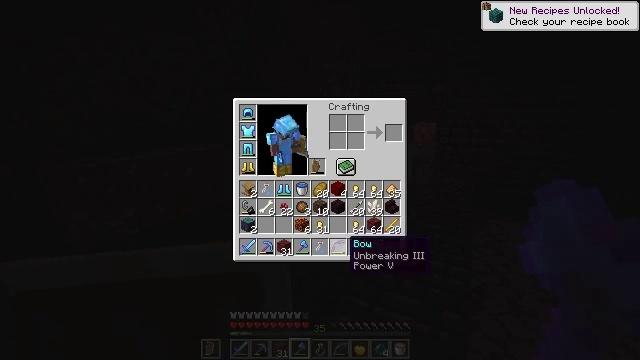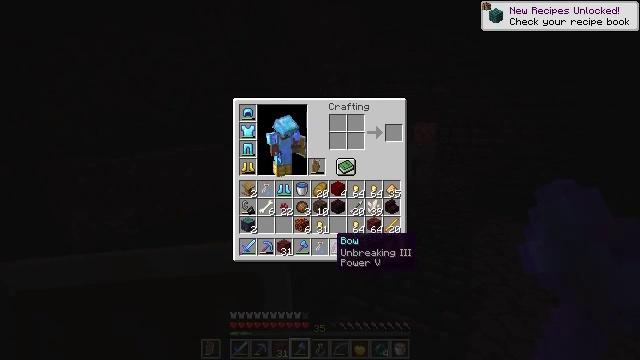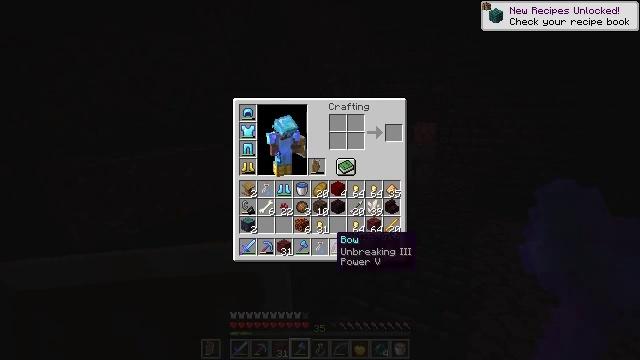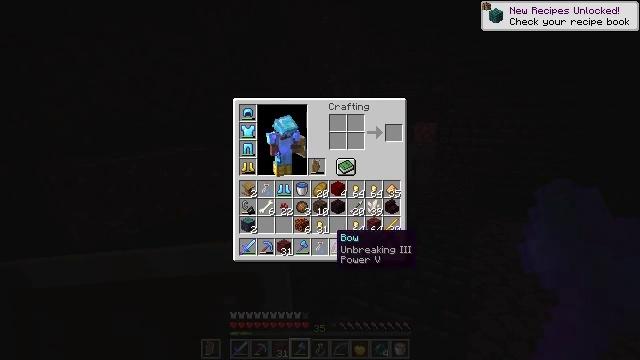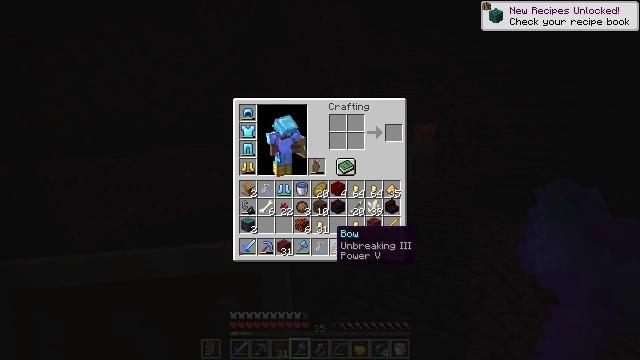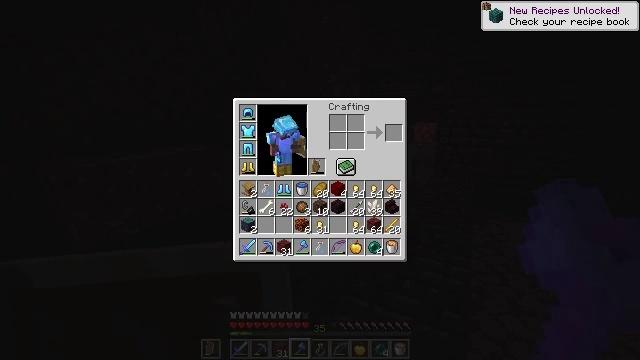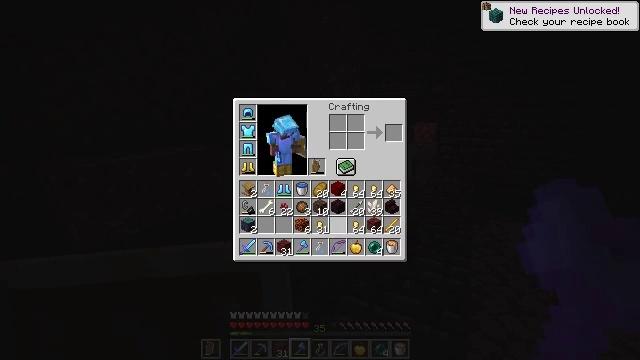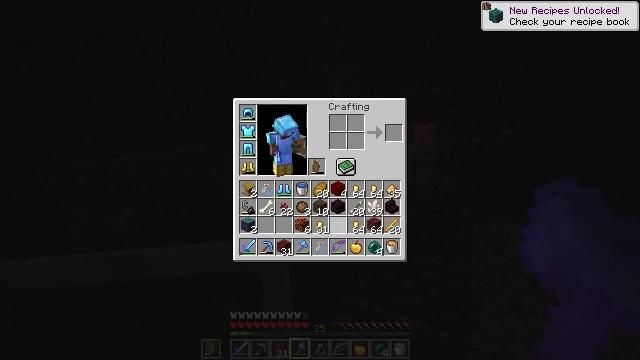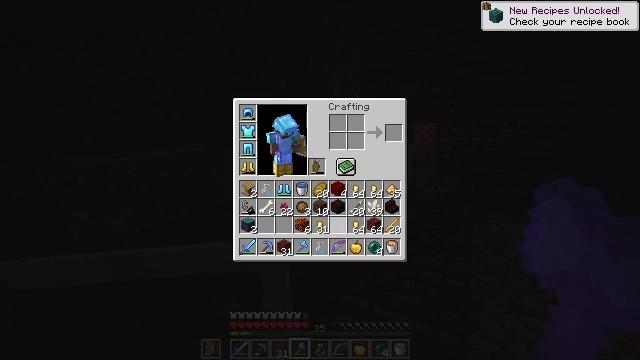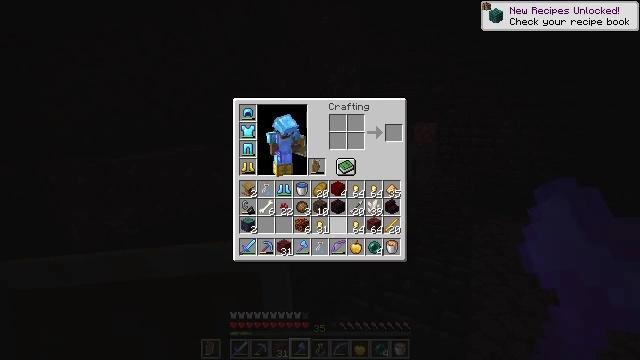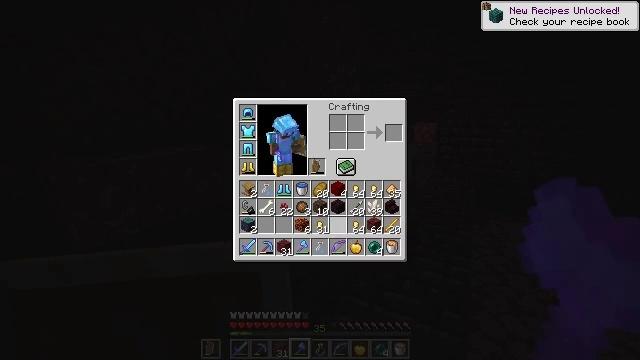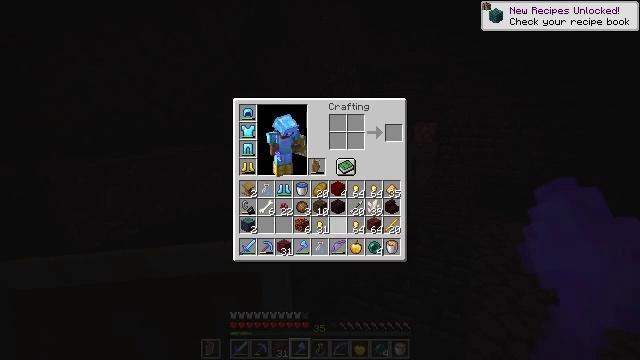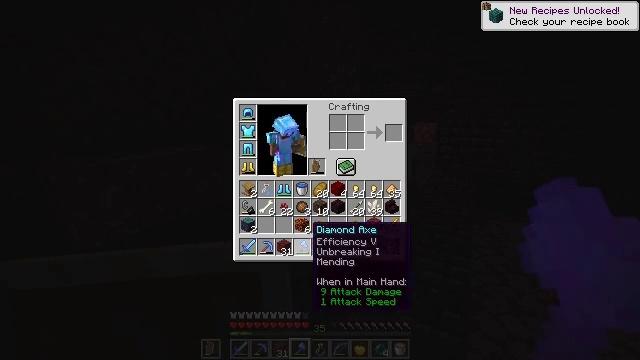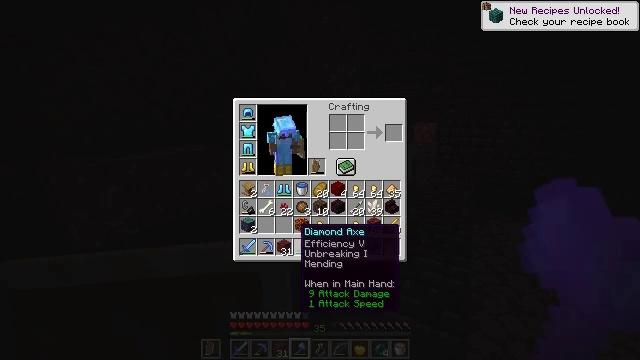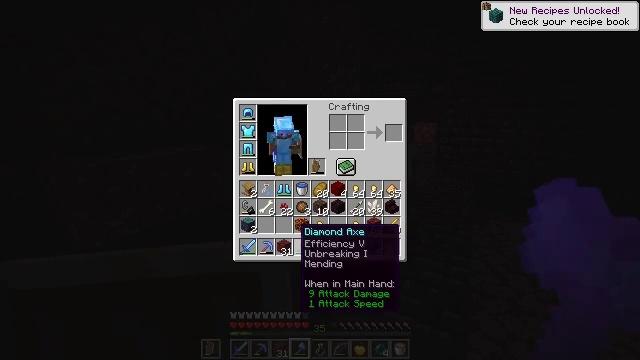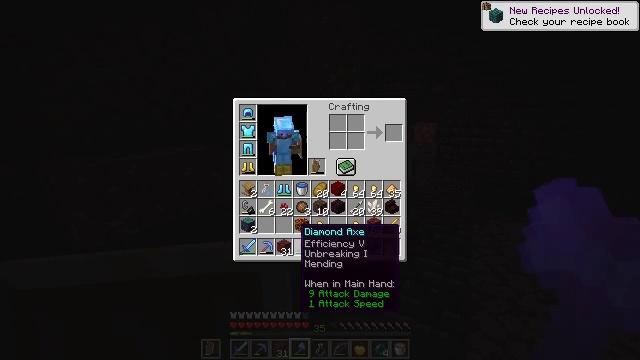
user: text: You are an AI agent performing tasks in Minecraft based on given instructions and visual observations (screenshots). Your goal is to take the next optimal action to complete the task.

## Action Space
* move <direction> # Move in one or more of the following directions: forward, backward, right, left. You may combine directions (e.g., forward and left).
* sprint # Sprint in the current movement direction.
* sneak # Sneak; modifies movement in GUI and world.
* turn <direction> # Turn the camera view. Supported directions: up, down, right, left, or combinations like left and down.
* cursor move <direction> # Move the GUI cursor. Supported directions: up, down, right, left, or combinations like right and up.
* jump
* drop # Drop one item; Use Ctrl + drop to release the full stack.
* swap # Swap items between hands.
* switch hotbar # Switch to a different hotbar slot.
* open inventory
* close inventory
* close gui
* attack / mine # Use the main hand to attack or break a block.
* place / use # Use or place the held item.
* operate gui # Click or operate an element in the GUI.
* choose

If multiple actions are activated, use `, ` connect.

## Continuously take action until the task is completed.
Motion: motion action
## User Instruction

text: Create warped planks by placing a warped stem in the crafting table.
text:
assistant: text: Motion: cursor move left
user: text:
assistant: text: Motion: no_op
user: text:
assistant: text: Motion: no_op
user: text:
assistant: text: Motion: no_op
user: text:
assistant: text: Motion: no_op
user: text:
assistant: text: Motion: cursor move up
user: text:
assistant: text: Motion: cursor move up
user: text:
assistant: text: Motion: no_op
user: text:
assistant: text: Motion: no_op
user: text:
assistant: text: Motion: no_op
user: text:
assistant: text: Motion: no_op
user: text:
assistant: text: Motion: cursor move left and down
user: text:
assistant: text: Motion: cursor move left
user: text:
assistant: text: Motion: no_op
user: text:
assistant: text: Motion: no_op
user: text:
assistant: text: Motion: no_op
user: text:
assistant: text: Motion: no_op
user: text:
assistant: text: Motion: no_op
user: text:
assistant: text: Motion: no_op
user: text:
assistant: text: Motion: no_op
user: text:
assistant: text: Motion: no_op
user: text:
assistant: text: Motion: no_op
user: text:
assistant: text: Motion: no_op
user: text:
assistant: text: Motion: cursor move right and up
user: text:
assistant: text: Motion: no_op
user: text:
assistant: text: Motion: no_op
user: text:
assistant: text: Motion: cursor move left and down
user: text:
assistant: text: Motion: cursor move left
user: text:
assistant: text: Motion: no_op
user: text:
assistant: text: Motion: sneak